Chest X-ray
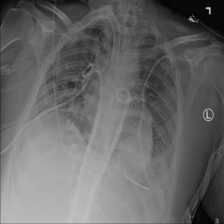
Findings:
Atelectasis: negative
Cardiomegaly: negative
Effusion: negative
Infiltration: negative
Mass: negative
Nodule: negative
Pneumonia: negative
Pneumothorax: negative
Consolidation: negative
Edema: negative
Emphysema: positive
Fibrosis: negative
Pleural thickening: negative
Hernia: negative